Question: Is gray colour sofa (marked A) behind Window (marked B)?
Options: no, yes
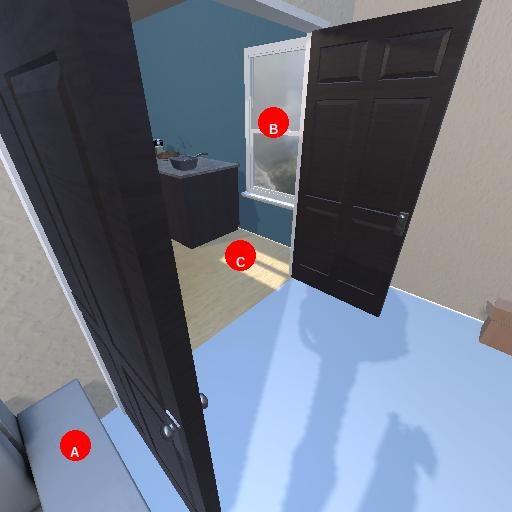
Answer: no